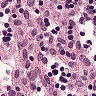
Metastatic tissue present: no